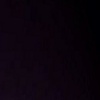
Label: space